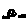
Label: moon